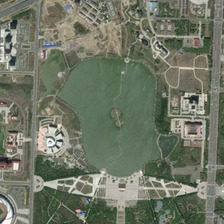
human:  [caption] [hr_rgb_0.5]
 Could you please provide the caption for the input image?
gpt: some green trees and buildings are in a park with a pond .

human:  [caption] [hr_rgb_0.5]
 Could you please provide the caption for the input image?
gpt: some green trees and buildings are in a park with a pond .

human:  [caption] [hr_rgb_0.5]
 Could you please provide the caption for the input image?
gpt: some green trees and buildings are in a park with a pond .

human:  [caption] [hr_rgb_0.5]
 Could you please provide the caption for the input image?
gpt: some green trees and buildings are in a park with a pond .

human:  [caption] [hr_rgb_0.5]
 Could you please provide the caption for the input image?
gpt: some green trees and buildings are in a park with a pond .